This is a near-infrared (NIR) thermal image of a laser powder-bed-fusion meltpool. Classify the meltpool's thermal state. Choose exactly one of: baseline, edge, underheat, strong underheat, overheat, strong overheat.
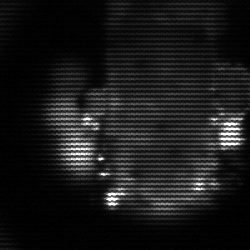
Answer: strong underheat